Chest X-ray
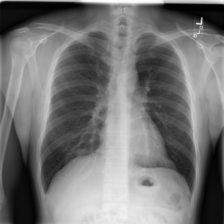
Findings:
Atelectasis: negative
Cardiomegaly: negative
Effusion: negative
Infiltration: negative
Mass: negative
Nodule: negative
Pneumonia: negative
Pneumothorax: negative
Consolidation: negative
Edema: negative
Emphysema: negative
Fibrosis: negative
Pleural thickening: negative
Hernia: negative